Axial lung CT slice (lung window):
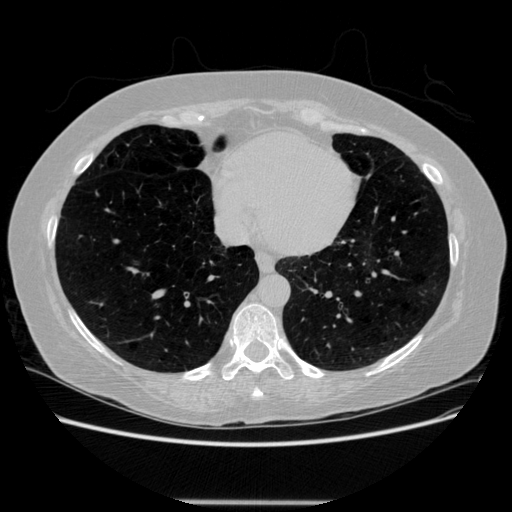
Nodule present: no